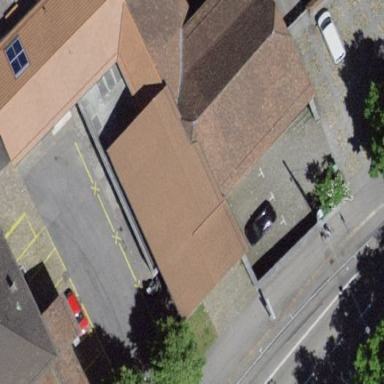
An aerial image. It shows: Building with gabled roof made of roof tiles.